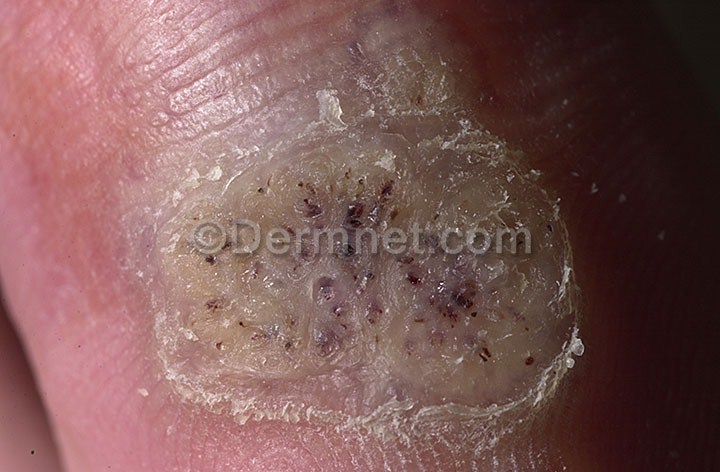
Disease: Warts Molluscum and other Viral Infections